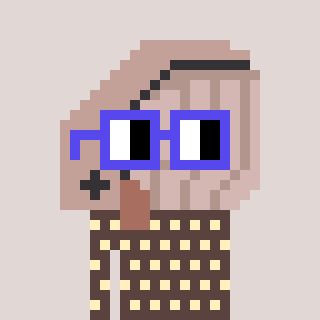
a pixel art character with square blue glasses, a whale-shaped head and a darkbrown-colored body on a warm background